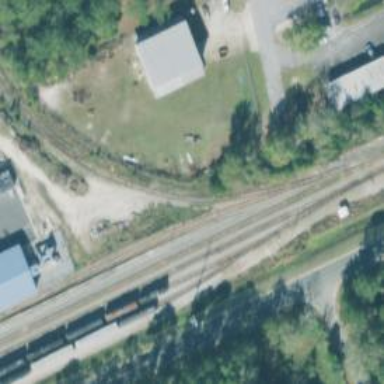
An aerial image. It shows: Railway yard used for servicing trains.